Field crop: tomato
Growth stage: 1
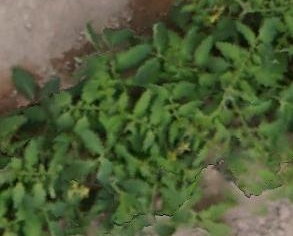
Species: tomato